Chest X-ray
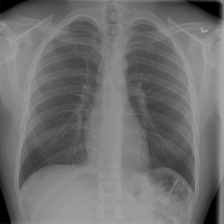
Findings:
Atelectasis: negative
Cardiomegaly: negative
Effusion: negative
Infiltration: negative
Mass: negative
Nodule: negative
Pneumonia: negative
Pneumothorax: negative
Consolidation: negative
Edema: negative
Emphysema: negative
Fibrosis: negative
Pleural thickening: negative
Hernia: negative